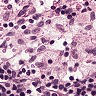
Metastatic tissue present: no